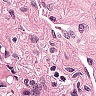
Metastatic tissue present: no